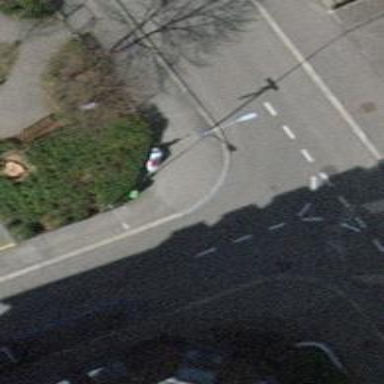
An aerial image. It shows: Unmarked crossing on the road.